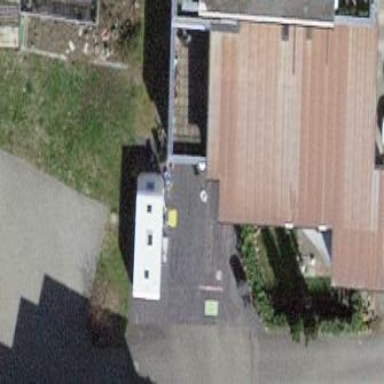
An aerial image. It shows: Flat-roofed building.